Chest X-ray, AP view. Patient: 24 years old, sex F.
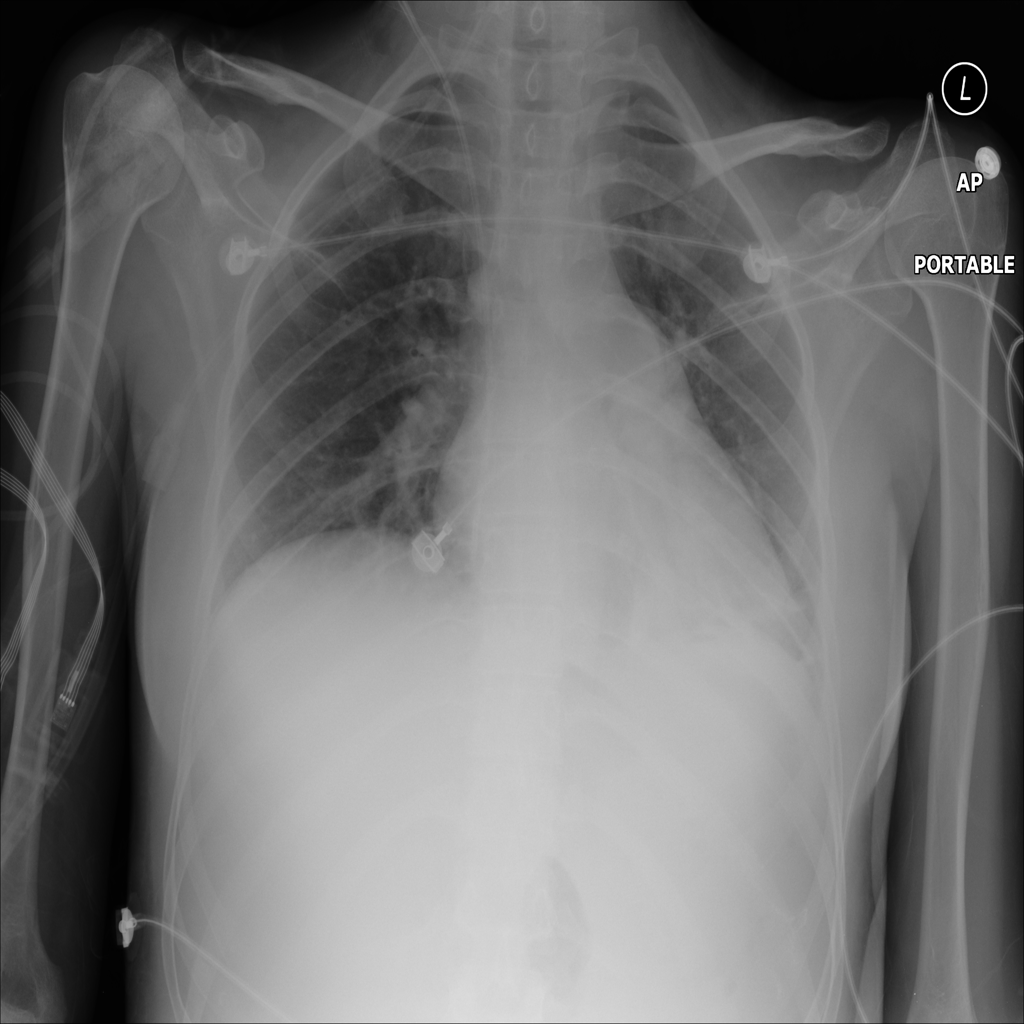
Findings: Atelectasis, Edema